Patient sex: M
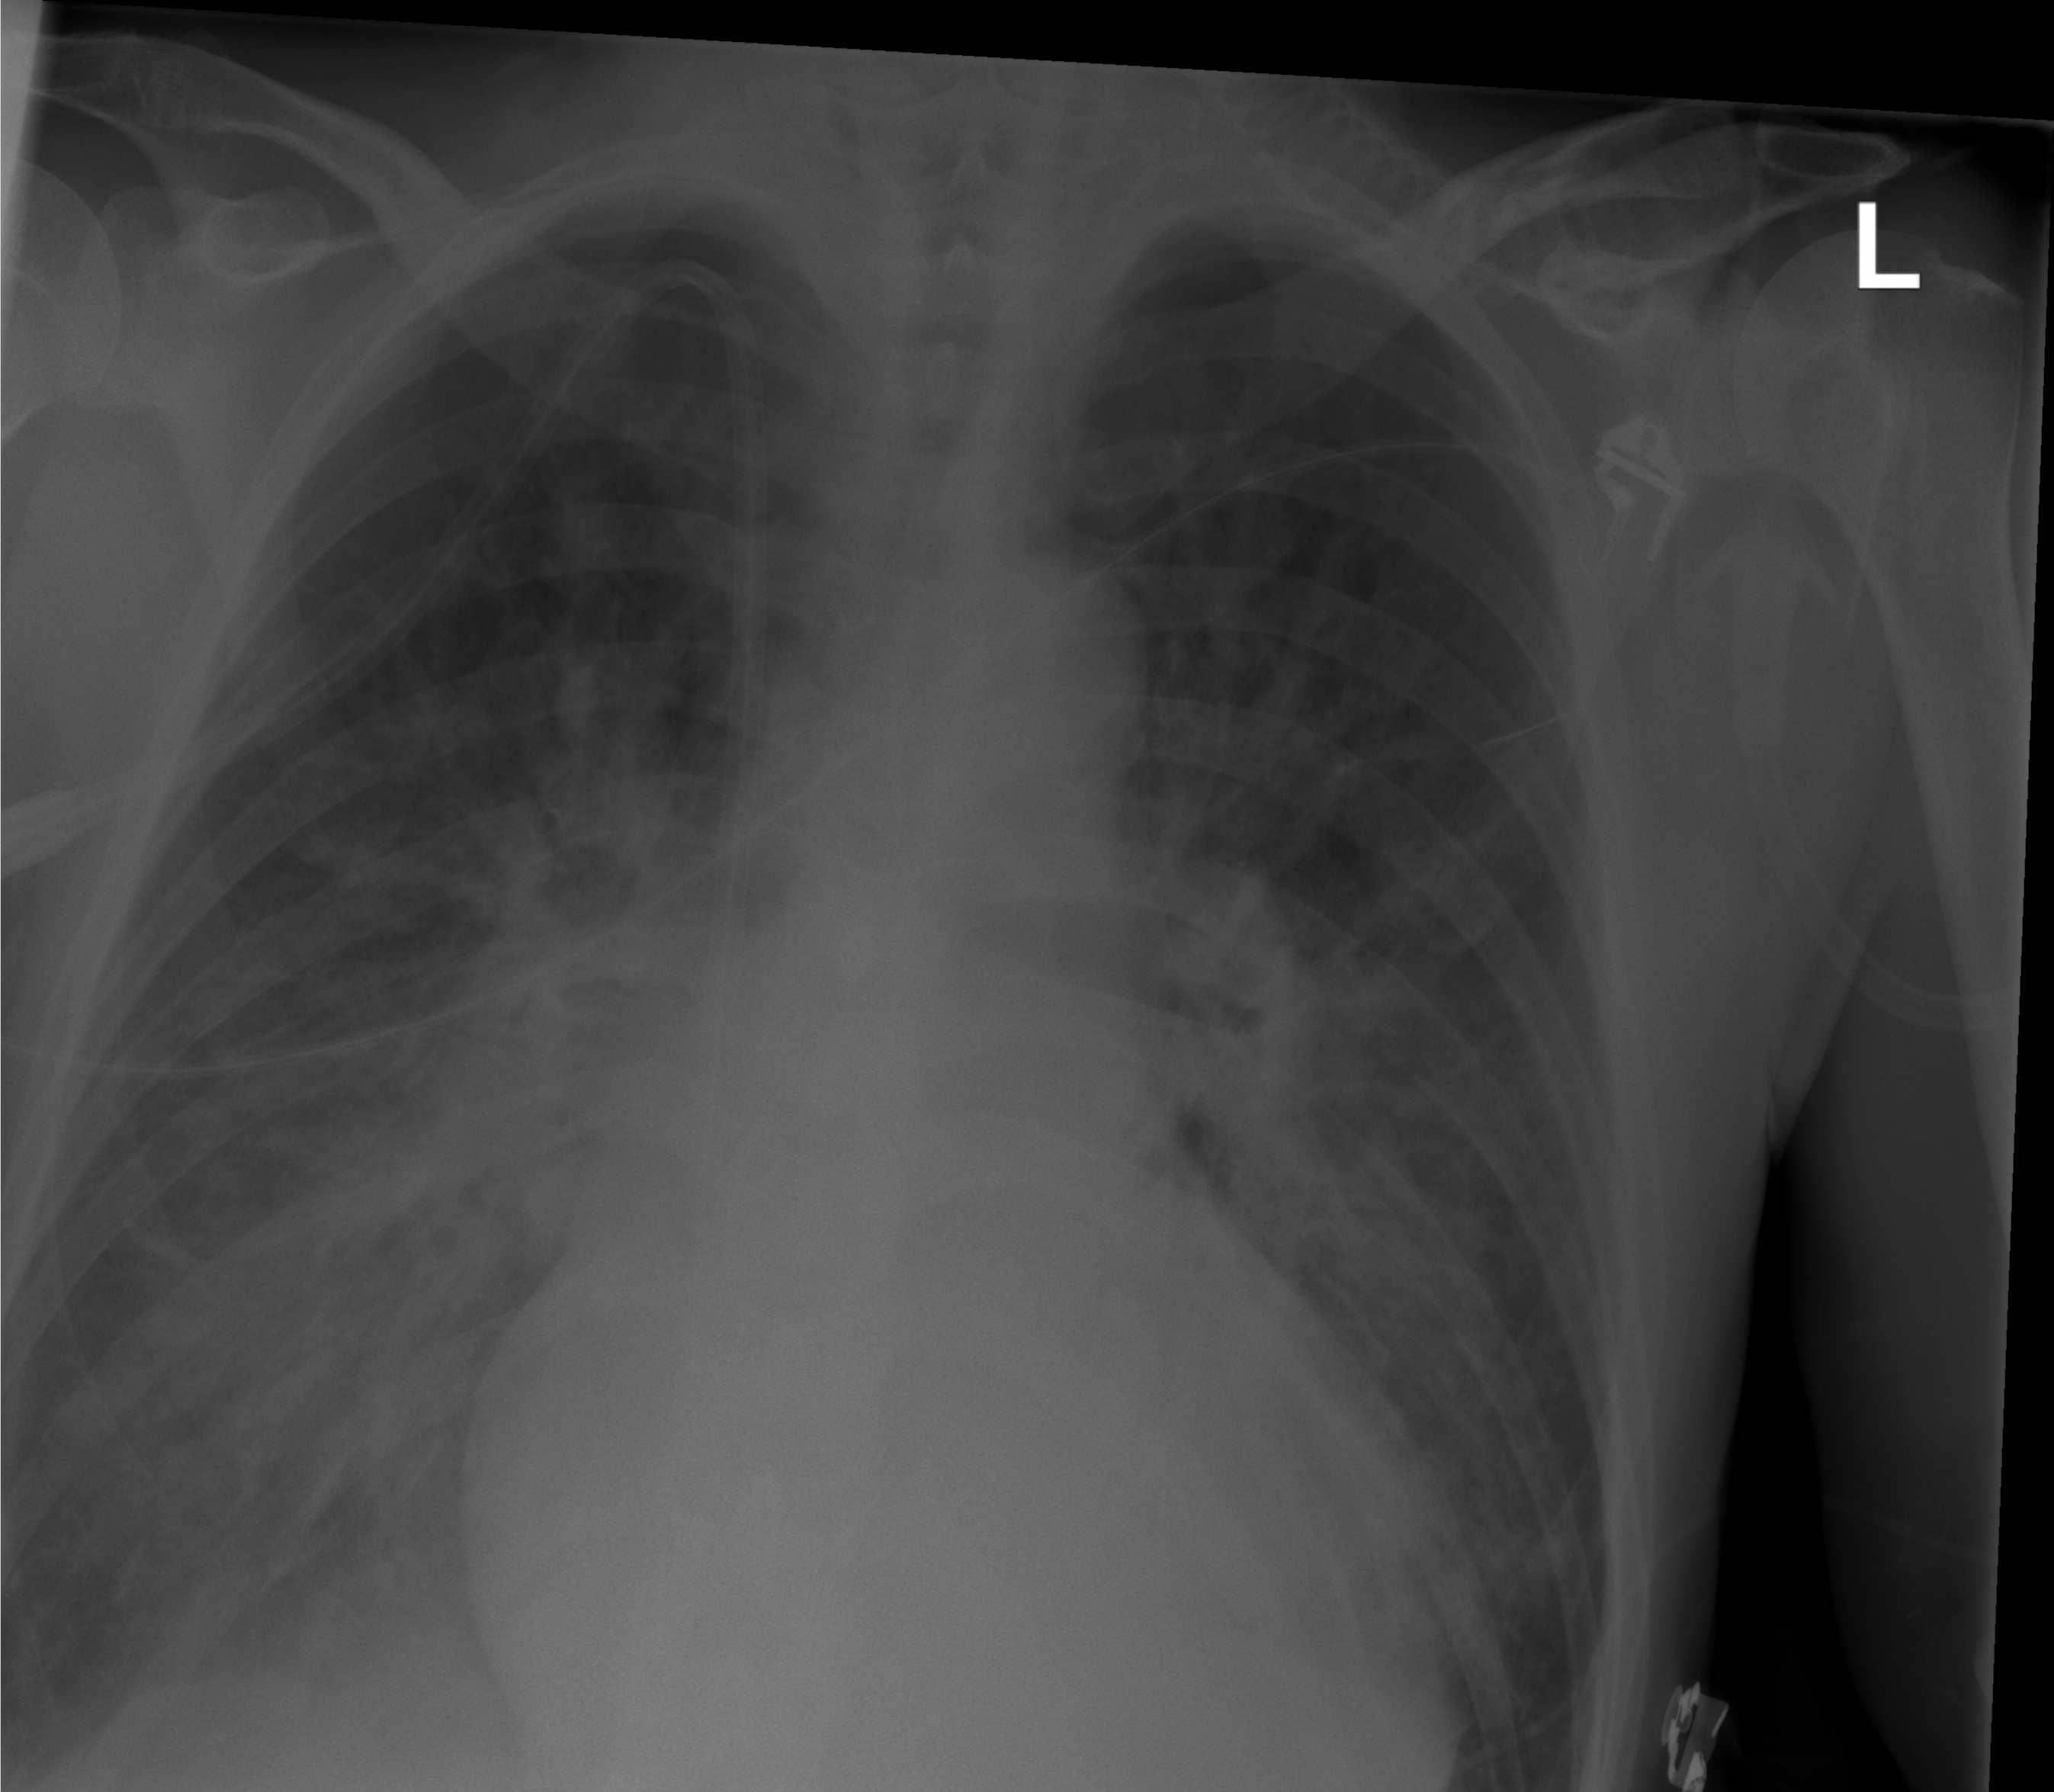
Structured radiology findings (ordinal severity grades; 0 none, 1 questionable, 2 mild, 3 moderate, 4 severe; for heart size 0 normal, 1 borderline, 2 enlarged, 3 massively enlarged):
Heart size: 2
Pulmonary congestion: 0
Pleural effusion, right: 0
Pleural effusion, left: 0
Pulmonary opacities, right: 3
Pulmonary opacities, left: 2
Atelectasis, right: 3
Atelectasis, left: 2